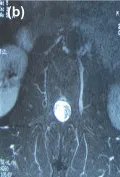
Spinal MRI examination revealed a circular mass in the spinal canal of T12-L2 with unclear boundaries. Signaling within the tumor was not uniform, with hypointensity on T1-weighted images (T1WI).
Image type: radiology (mri)